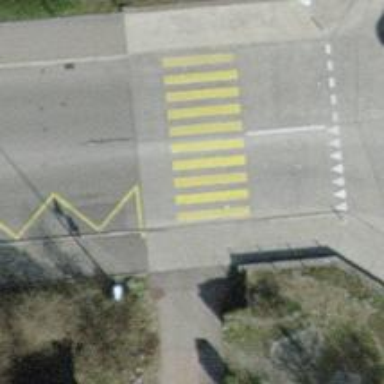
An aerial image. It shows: Asphalt footway with uncontrolled zebra crossing.